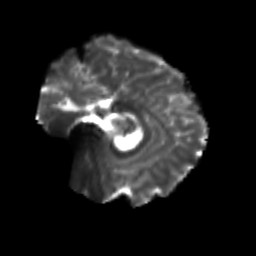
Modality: T2w
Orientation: sagittal
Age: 20
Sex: male
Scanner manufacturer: siemens
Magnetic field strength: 3 T
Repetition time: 3.5 s
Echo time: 0.104 s